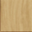
Piece: xx